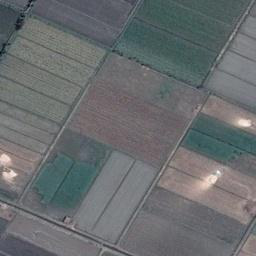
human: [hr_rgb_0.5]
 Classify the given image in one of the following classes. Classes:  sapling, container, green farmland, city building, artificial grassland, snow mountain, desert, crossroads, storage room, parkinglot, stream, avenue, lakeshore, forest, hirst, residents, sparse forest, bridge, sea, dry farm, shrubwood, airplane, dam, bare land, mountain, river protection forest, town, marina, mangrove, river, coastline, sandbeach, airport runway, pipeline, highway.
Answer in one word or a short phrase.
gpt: green farmland